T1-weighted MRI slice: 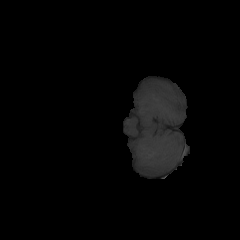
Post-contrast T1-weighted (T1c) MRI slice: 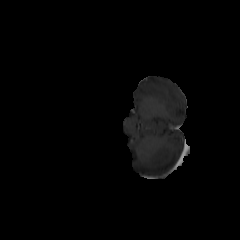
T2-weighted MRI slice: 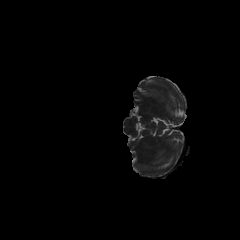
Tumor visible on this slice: no